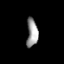
Tissue: lung
Cell type: Endothelial cells
Senescence score: 0.5677
Nuclear area (px): 307
Mean DAPI intensity: 155.805